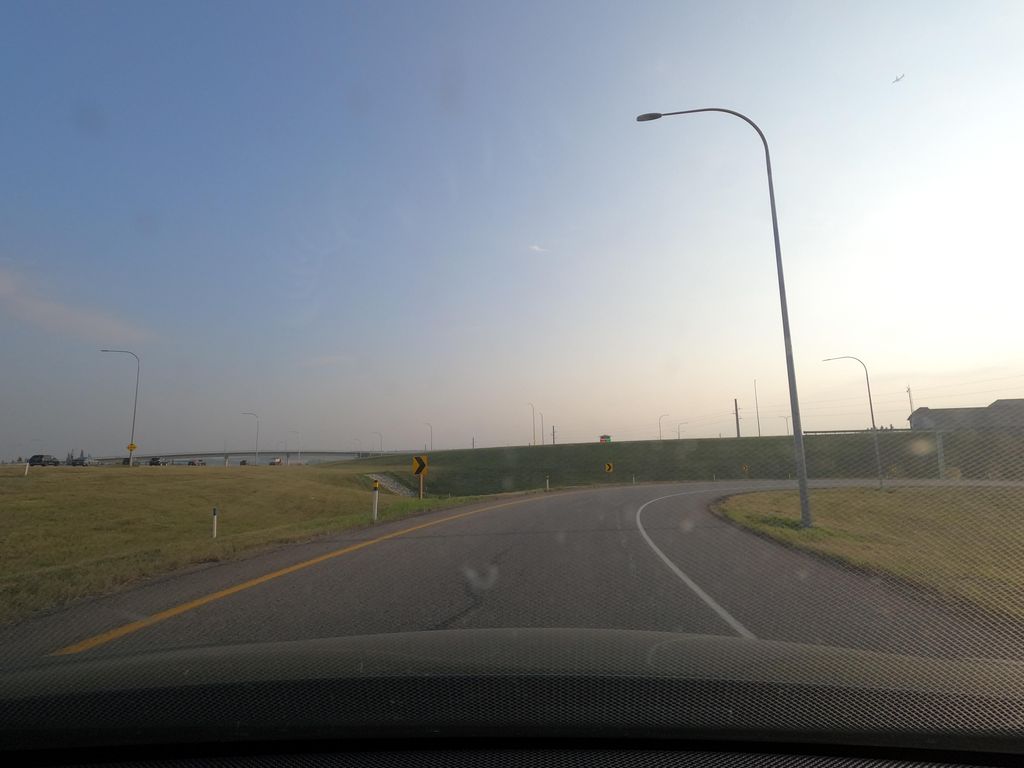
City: calgary